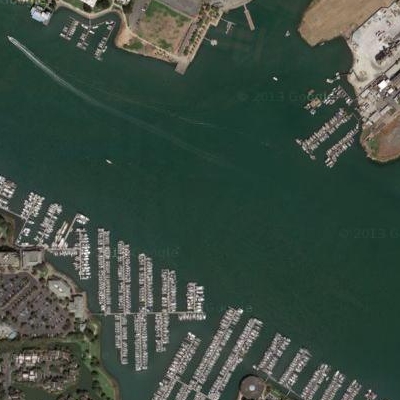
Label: dRiverLake